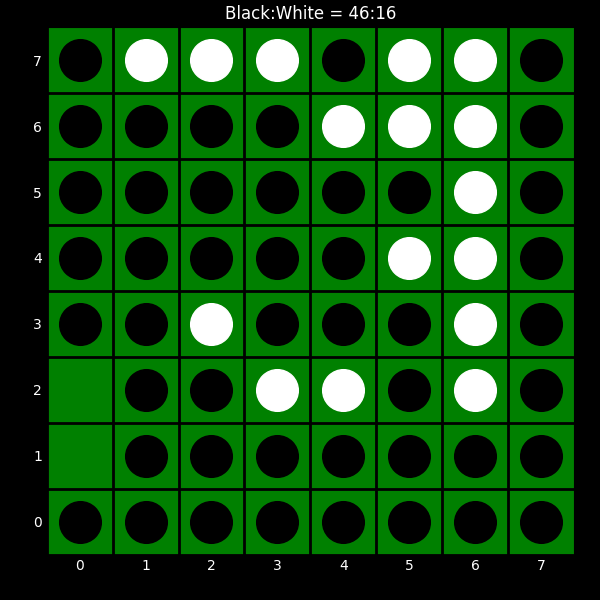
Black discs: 46
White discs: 16